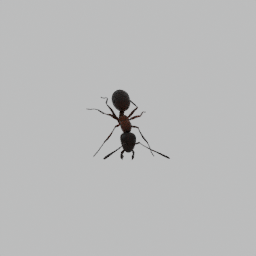
Label: animals